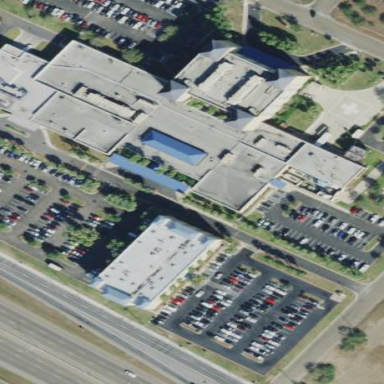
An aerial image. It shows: Hospital providing healthcare services.